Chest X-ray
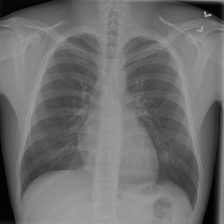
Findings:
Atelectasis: negative
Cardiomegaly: negative
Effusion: negative
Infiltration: negative
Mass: negative
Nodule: negative
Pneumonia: negative
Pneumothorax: negative
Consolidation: negative
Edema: negative
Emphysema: negative
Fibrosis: negative
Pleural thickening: negative
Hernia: negative